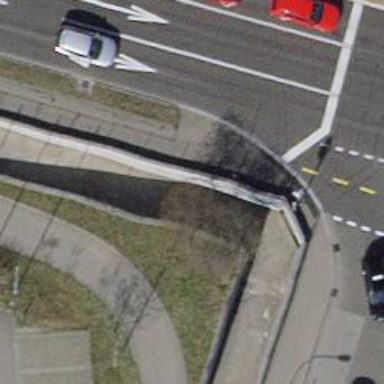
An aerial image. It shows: Retaining wall made of concrete.